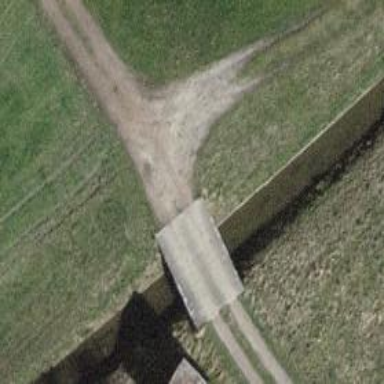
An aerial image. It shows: Track on concrete bridge with grade1 track type.